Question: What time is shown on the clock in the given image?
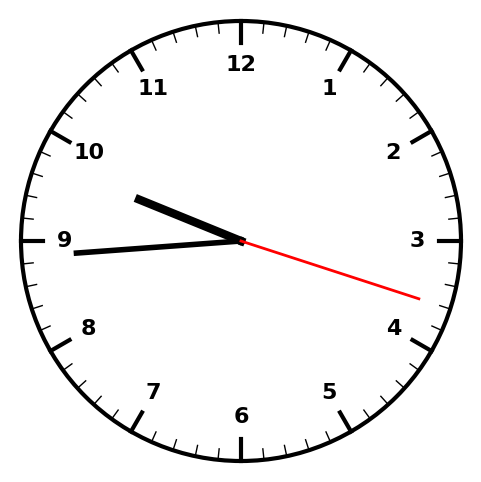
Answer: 09:44:18